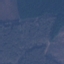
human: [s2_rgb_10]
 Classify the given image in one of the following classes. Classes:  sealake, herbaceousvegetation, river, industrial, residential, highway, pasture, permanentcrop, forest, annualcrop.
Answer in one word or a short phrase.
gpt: Forest